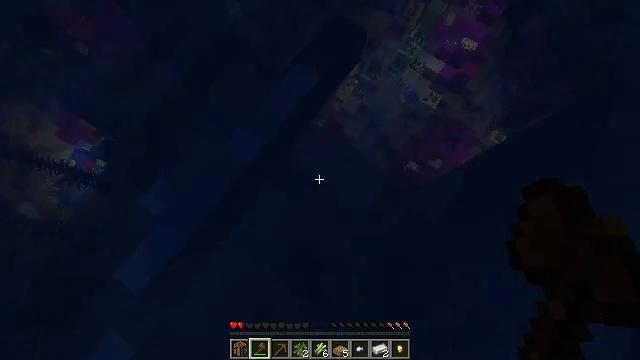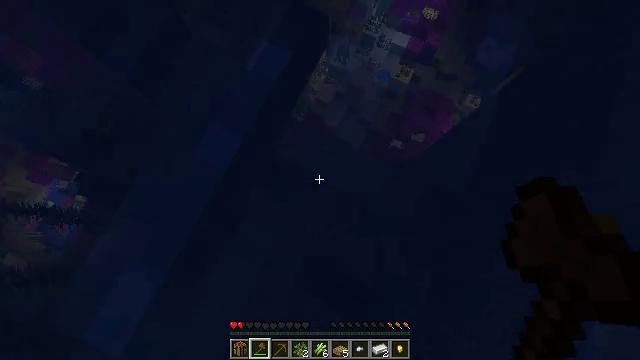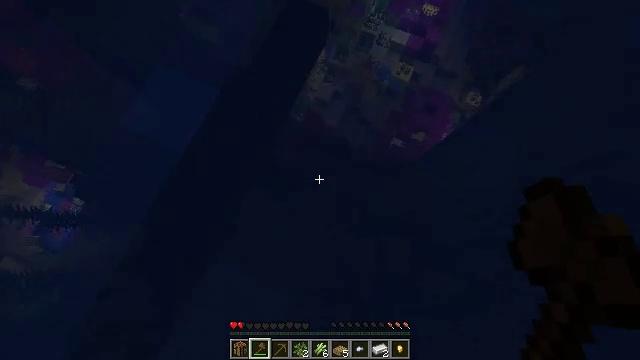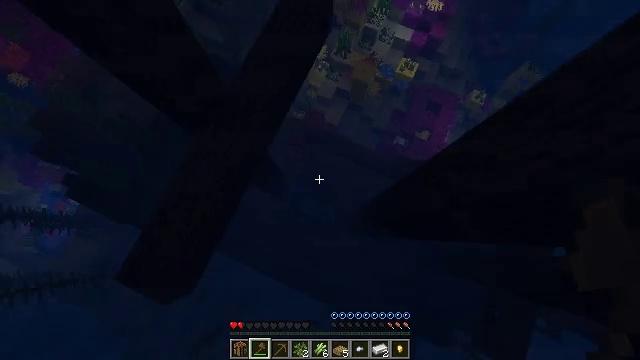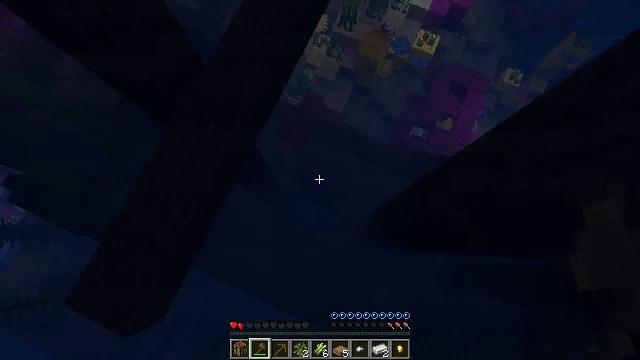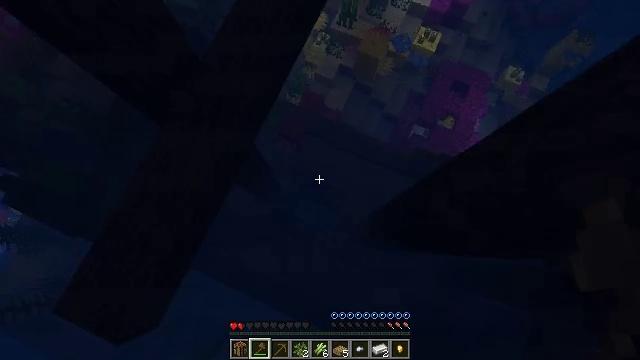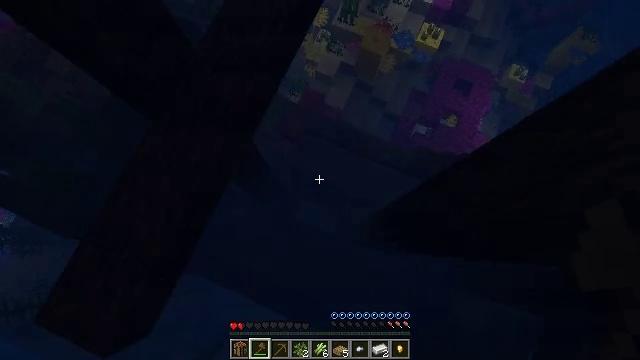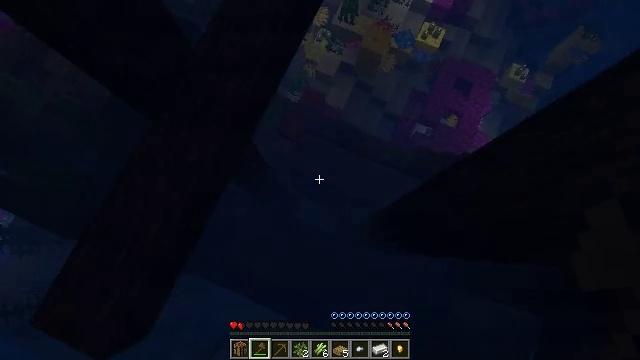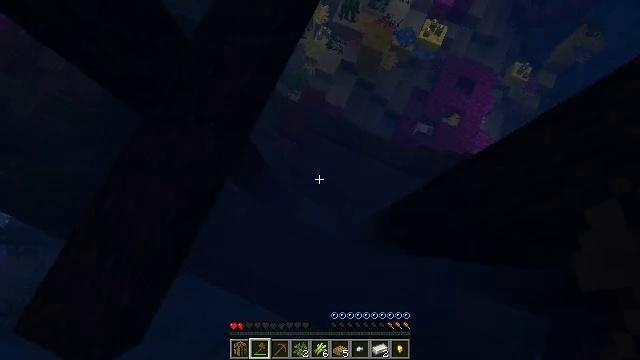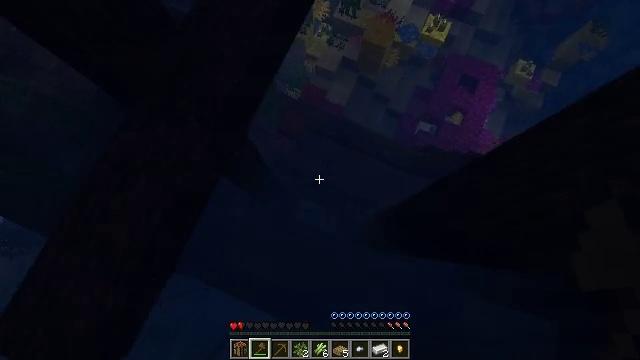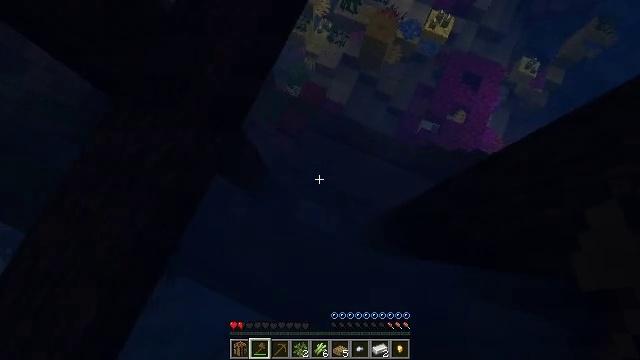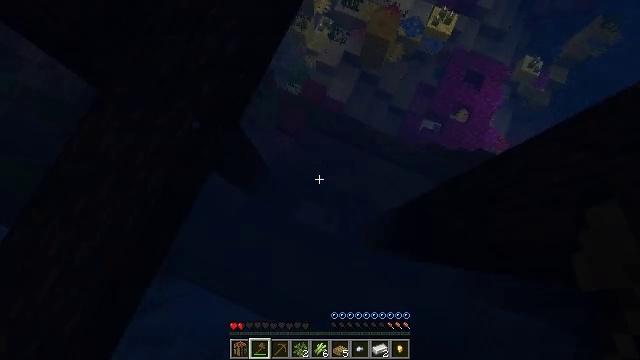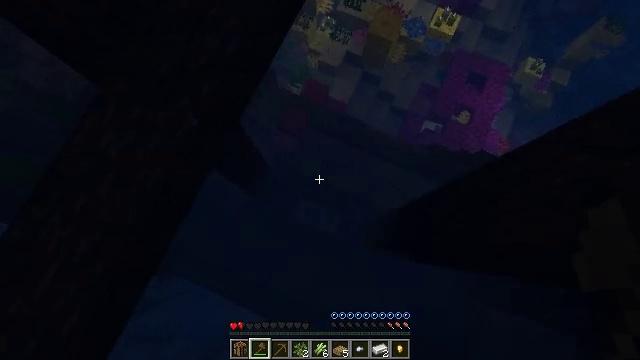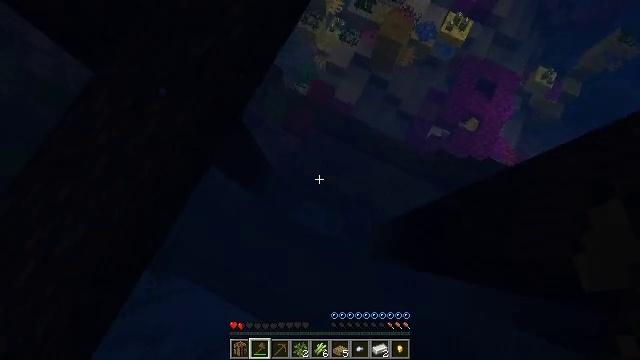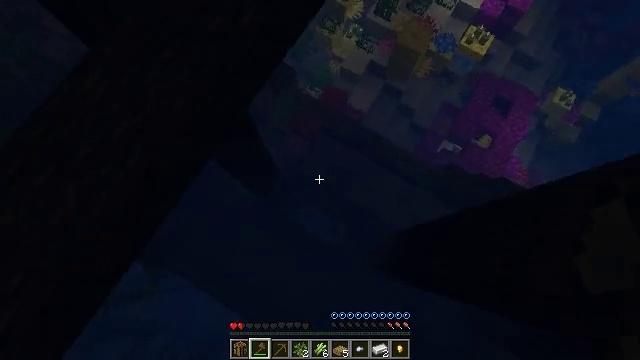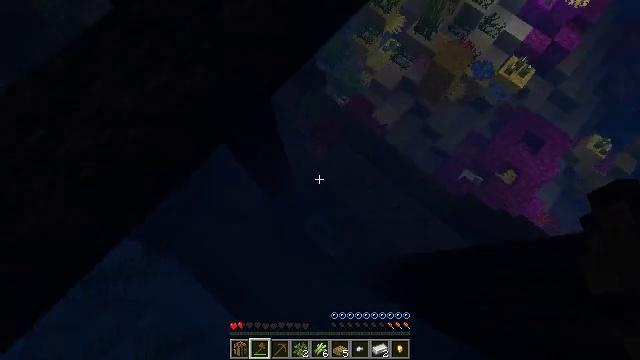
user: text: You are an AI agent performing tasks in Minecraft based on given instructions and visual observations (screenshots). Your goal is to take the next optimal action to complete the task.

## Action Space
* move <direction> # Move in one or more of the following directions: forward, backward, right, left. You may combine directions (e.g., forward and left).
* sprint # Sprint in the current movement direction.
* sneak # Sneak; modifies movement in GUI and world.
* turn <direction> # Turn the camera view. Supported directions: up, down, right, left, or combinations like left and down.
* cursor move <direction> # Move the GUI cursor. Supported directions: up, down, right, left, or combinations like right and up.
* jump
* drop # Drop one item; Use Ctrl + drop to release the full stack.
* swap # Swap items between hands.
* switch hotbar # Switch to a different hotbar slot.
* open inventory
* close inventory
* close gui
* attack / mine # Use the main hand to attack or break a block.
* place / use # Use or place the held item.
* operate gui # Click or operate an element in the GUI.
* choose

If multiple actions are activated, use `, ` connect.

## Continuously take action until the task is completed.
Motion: motion action
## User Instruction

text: Attack the spruce slab to remove it.
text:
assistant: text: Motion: sneak, turn right and down
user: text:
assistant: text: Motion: sneak
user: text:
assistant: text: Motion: move forward, sneak
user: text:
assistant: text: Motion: move forward, sneak
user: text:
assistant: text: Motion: move forward, sneak
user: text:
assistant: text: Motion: move forward, sneak
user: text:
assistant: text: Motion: move forward, sneak
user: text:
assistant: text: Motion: move forward, sneak
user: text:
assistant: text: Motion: move forward, sneak
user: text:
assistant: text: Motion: move forward, sneak
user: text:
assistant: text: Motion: move forward, sneak
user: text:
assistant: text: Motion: move forward, sneak
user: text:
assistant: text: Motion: move forward, sneak, turn left
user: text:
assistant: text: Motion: move forward, sneak, turn left and up
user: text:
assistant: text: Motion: move forward, sneak, turn left and up
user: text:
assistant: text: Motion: move forward, sneak, turn left and up
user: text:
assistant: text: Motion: move forward, sneak, turn left and up
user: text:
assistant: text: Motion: move forward, sneak, turn left and up
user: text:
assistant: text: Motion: move forward, sneak, turn left
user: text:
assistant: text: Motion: move forward, sneak, turn left and up
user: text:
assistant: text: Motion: move forward, sneak, turn left and up
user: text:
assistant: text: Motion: move forward, sneak, turn left
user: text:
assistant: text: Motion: move forward, sneak, turn left
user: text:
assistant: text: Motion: move forward, sneak, turn left
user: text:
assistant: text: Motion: move forward and move left, sneak
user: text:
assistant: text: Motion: move forward and move left, sneak
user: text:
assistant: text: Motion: move forward and move left, sneak
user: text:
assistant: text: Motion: move forward and move left, sneak, turn right and up
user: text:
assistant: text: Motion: move forward and move left, sneak, turn right and up
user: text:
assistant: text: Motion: move forward, sneak, turn right and up